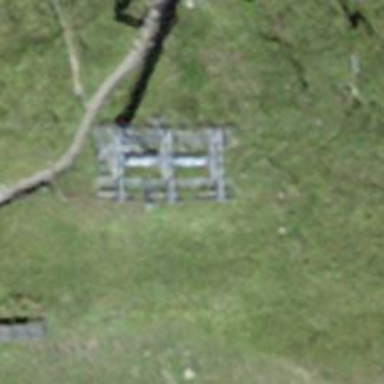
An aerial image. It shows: Pylon for aerialway.